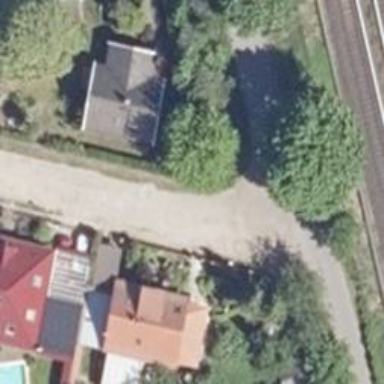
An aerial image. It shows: Gravel road in residential area.